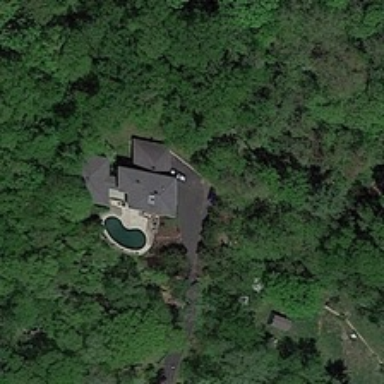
A hot spring pool are on the green hill .